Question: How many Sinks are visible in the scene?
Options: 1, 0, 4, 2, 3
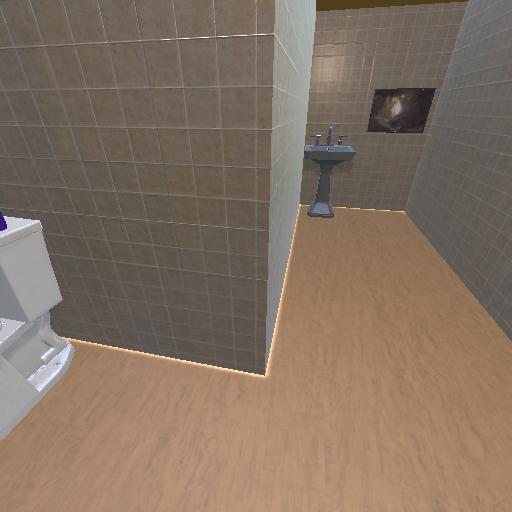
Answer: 1